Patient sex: M
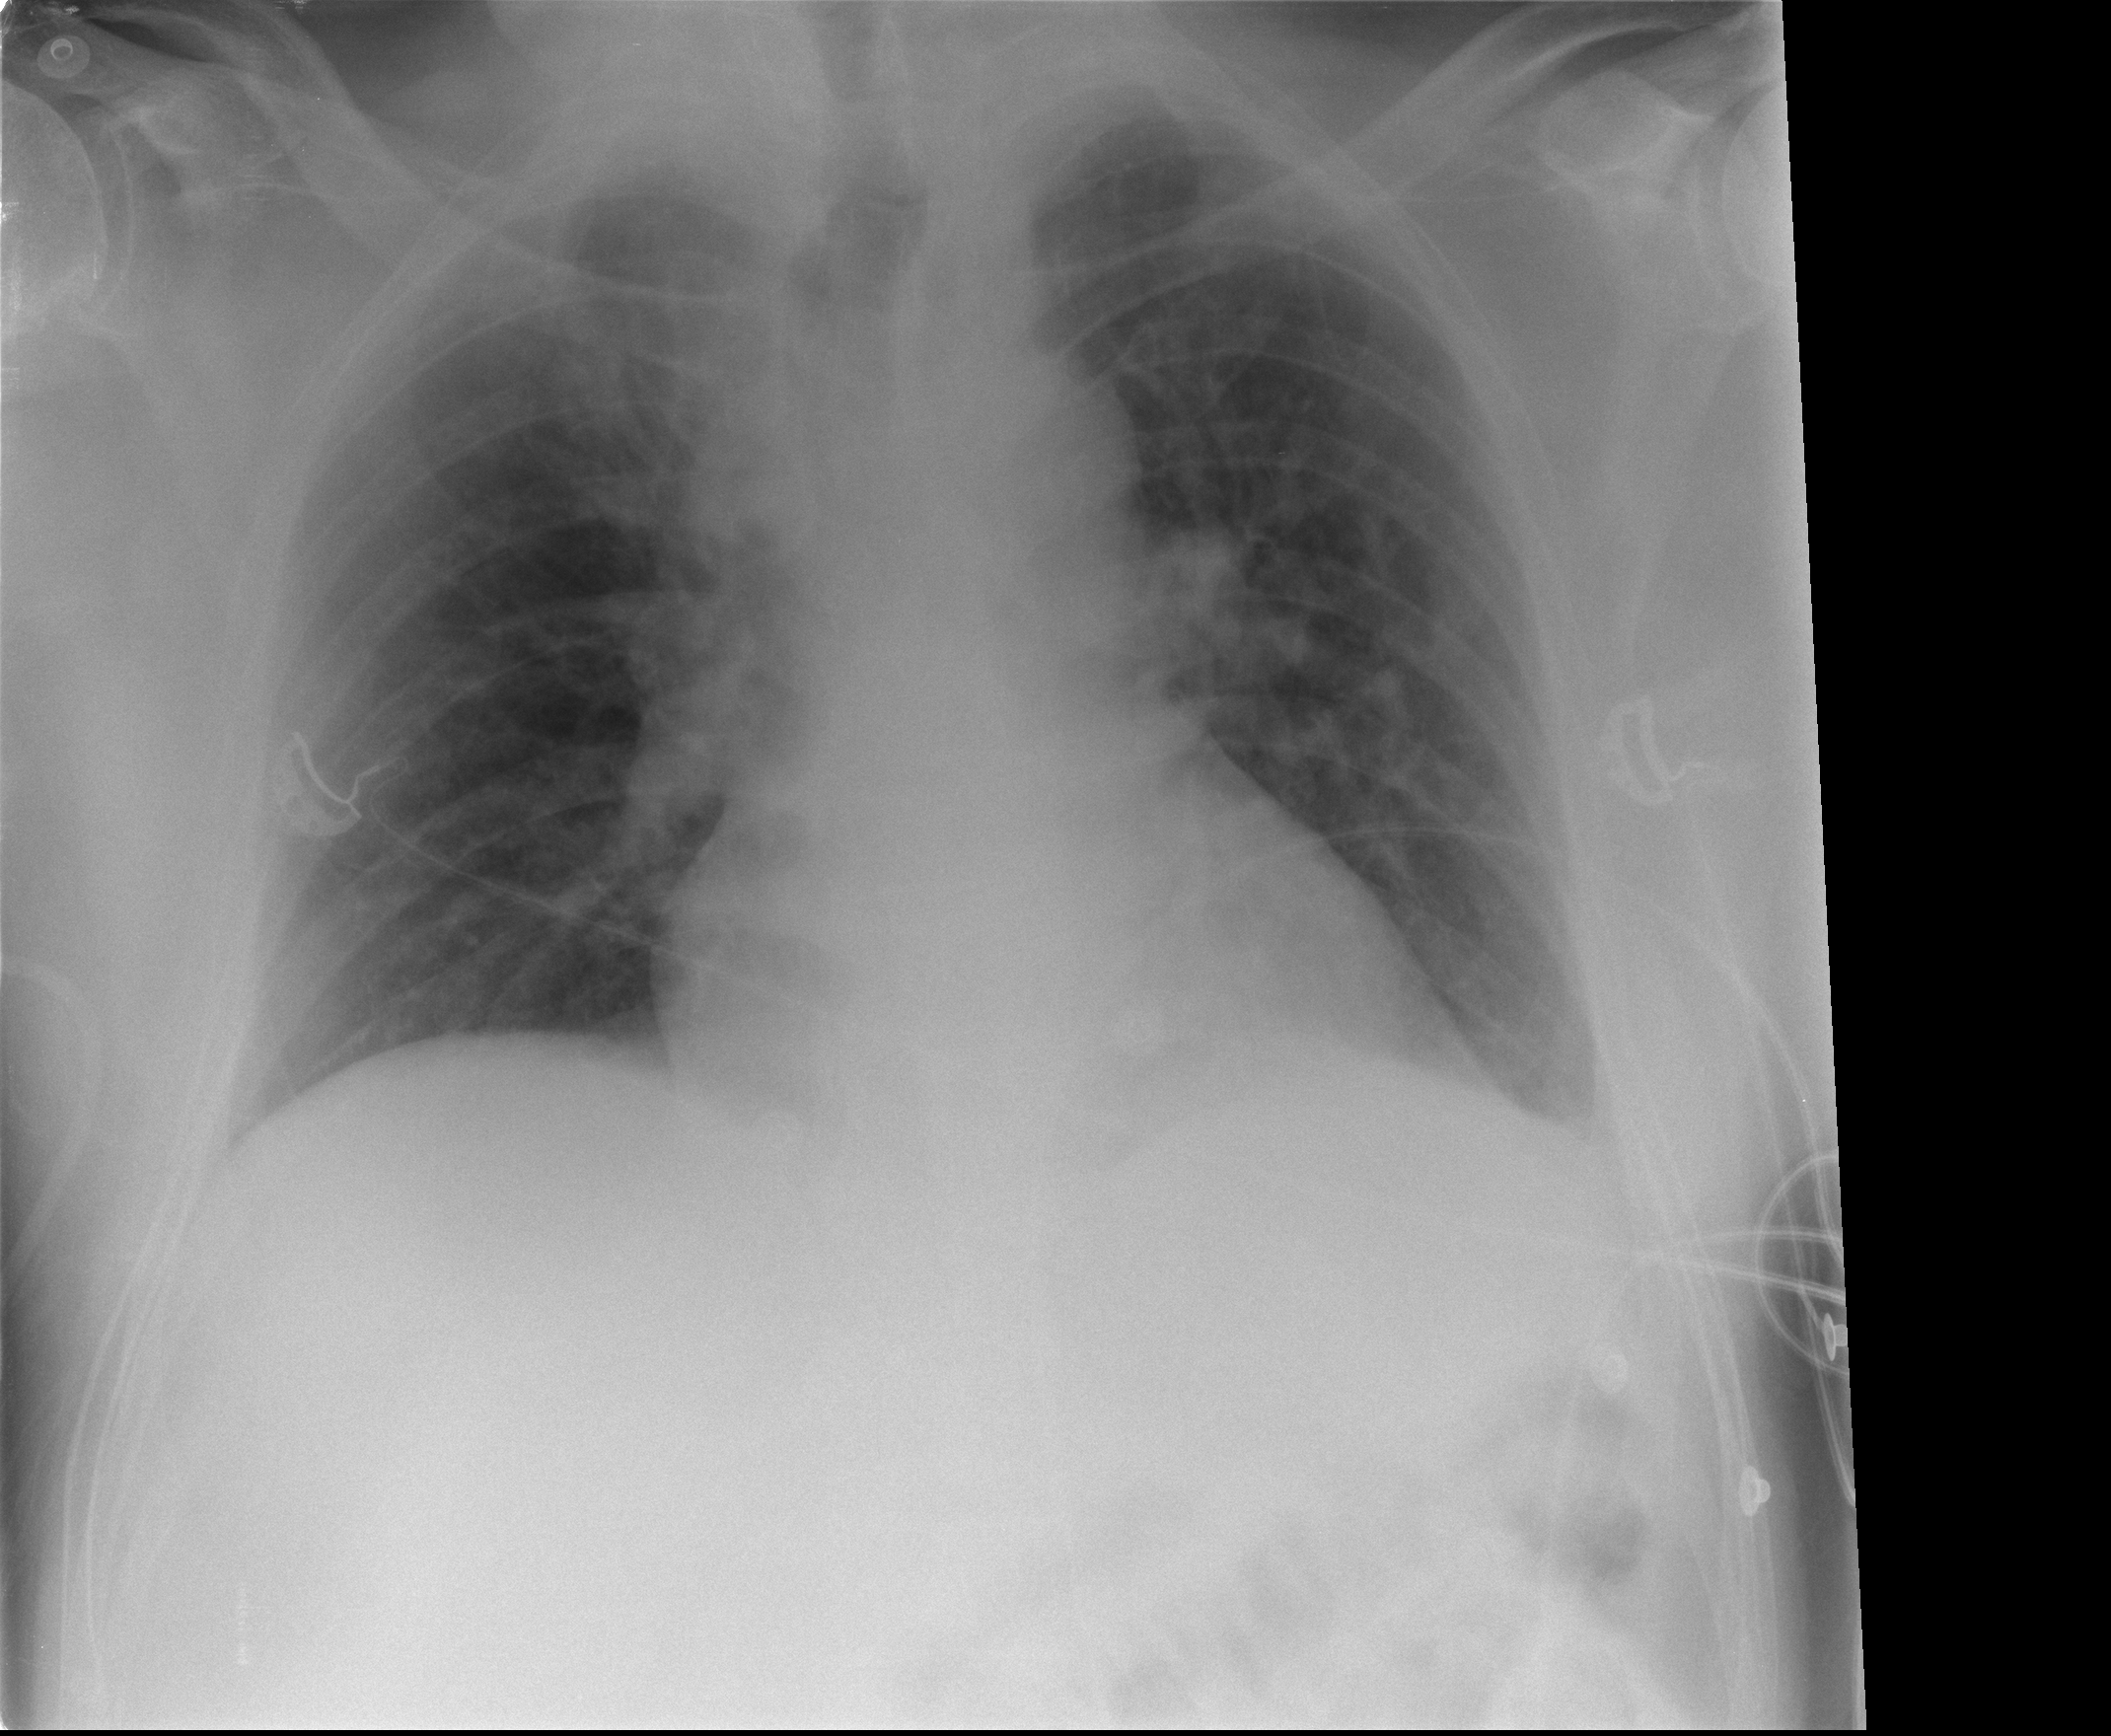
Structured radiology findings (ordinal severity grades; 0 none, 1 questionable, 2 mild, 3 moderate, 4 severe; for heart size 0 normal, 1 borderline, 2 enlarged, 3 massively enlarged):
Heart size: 0
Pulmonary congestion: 1
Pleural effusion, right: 0
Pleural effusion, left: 1
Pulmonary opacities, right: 0
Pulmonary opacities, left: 0
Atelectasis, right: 1
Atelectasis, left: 1